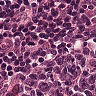
Metastatic tissue present: no